Aerial crown-view tile of a tropical tree (Barro Colorado Island, Panama), acquired 20240716:
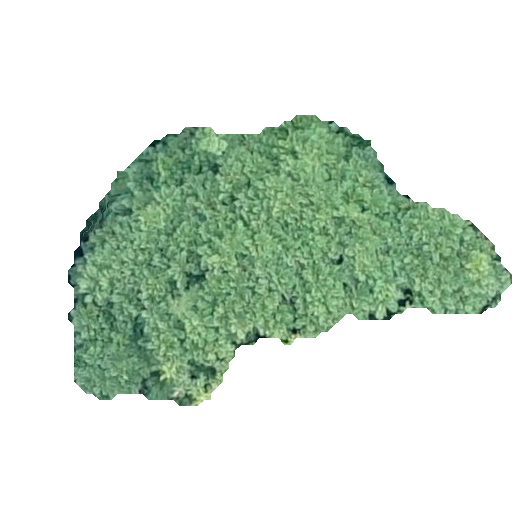
Species: Jacaranda copaia
GBIF accepted scientific name: Jacaranda copaia
Crown area: 123.685 m²